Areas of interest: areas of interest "Scenic Spot"
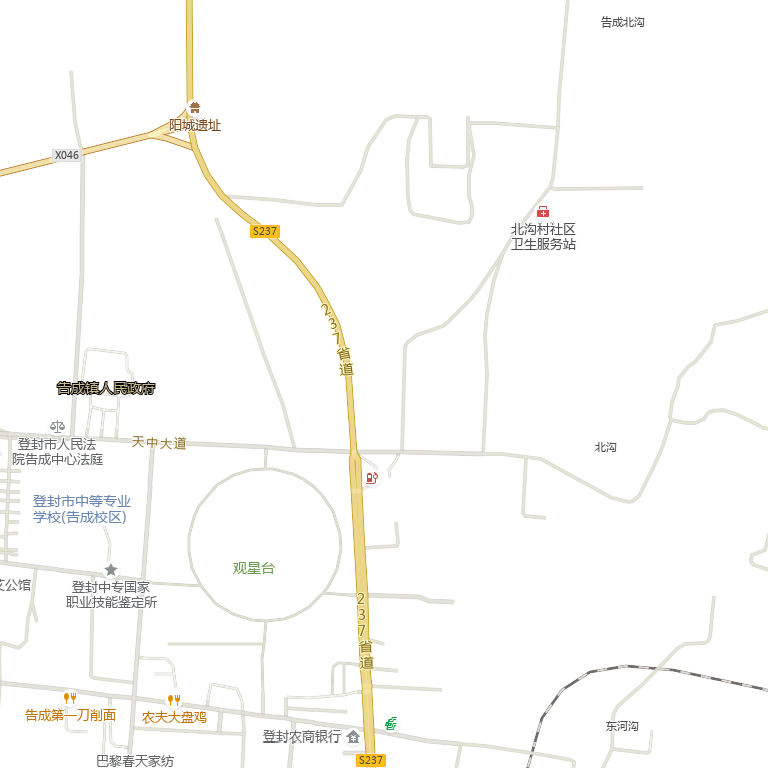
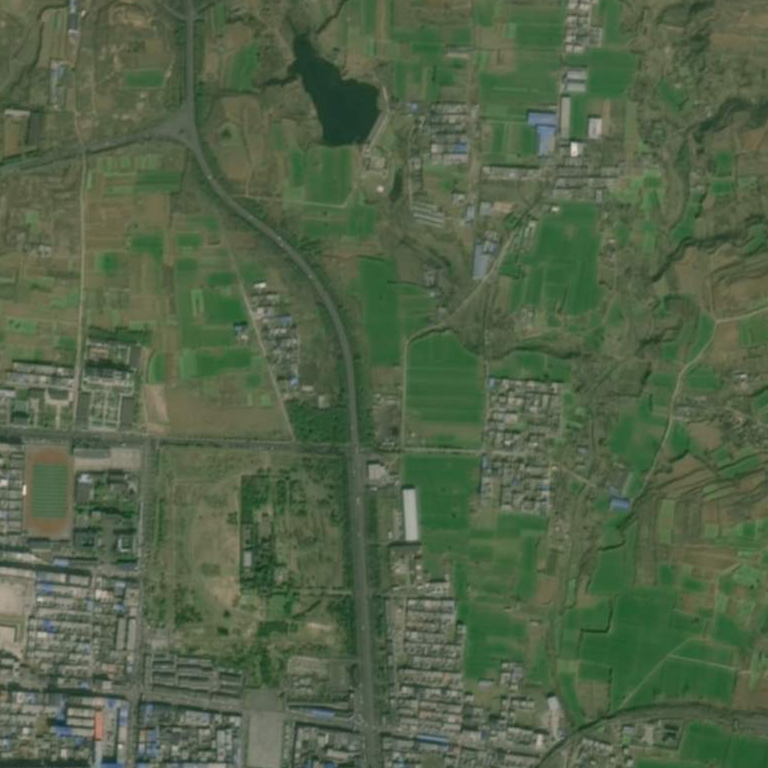